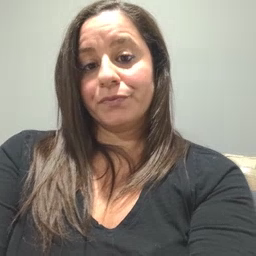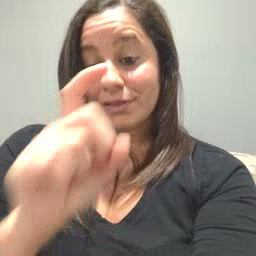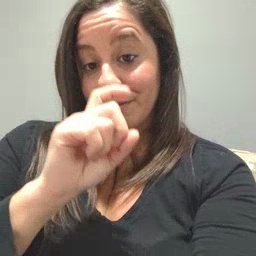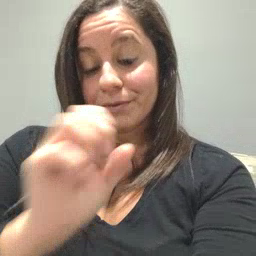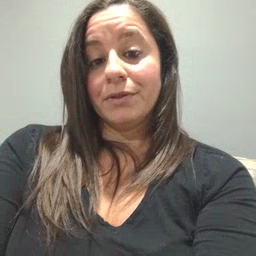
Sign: doll